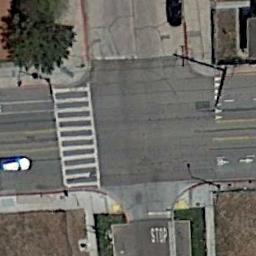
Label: intersection